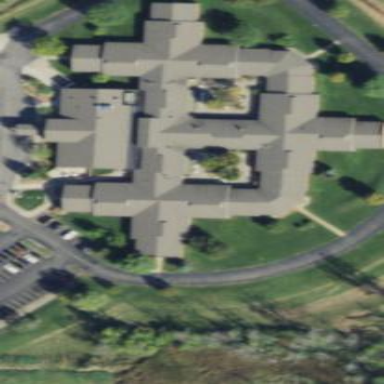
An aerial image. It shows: Nursing home building.